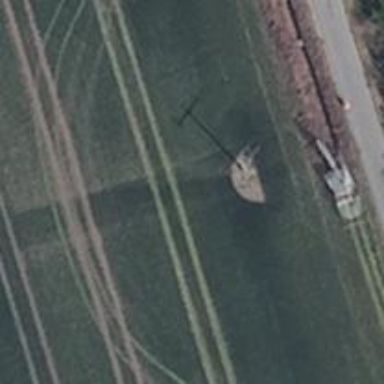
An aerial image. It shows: Power pole.